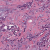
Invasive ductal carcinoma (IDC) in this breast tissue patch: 1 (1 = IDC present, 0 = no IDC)